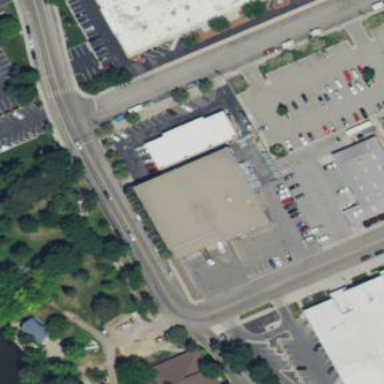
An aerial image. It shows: Building with trade shop.